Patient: sex M, age 44
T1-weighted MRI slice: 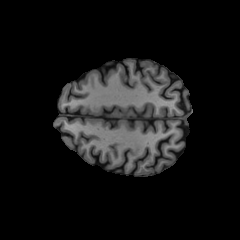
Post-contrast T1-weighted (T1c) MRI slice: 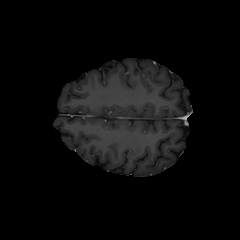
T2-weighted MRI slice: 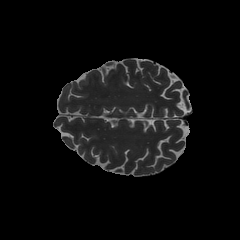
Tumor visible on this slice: no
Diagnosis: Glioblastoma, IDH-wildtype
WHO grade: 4